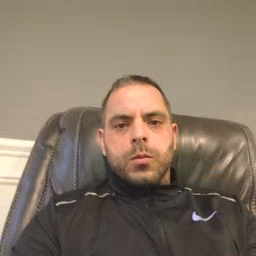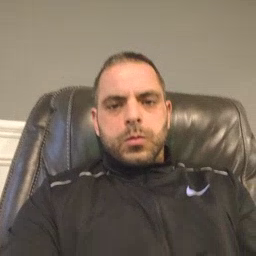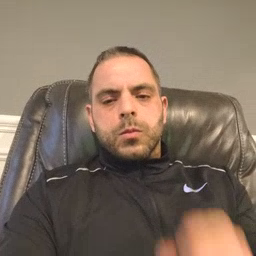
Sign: make